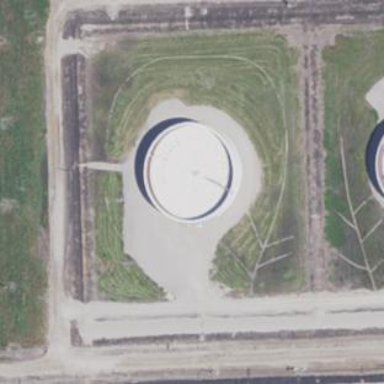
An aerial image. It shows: Storage tank which is man-made.